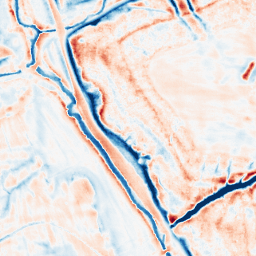
Category: edge_preserving
Decomposition family: bilateral
Decomposition parameters: d: 21
sigma_color: 50
sigma_space: 50
Upsampling method: sinc_blackman
Upsampling parameters: scale: 8
kernel_size: 16
Upsampling scale: 8